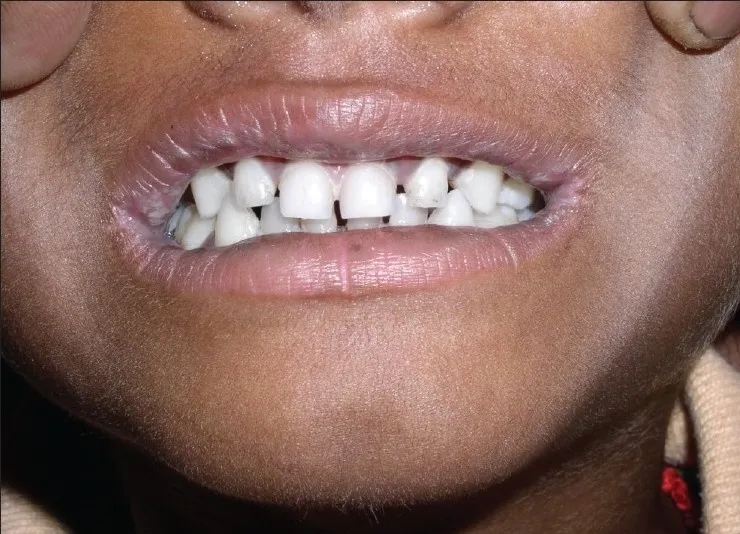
Post treatment - lip lesions resolved (Case 3).
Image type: medical_photograph (oral_photograph)